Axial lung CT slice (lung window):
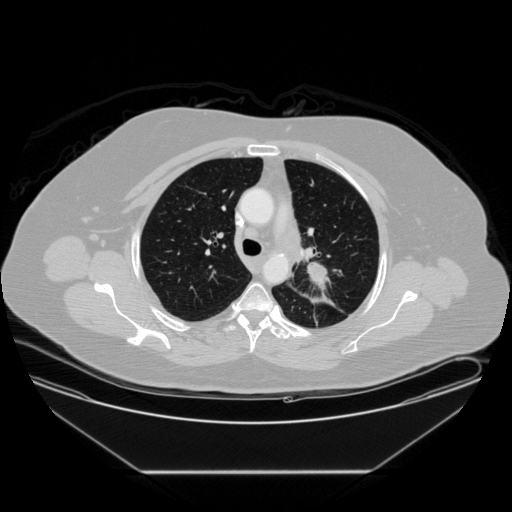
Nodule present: yes
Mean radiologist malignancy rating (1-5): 5